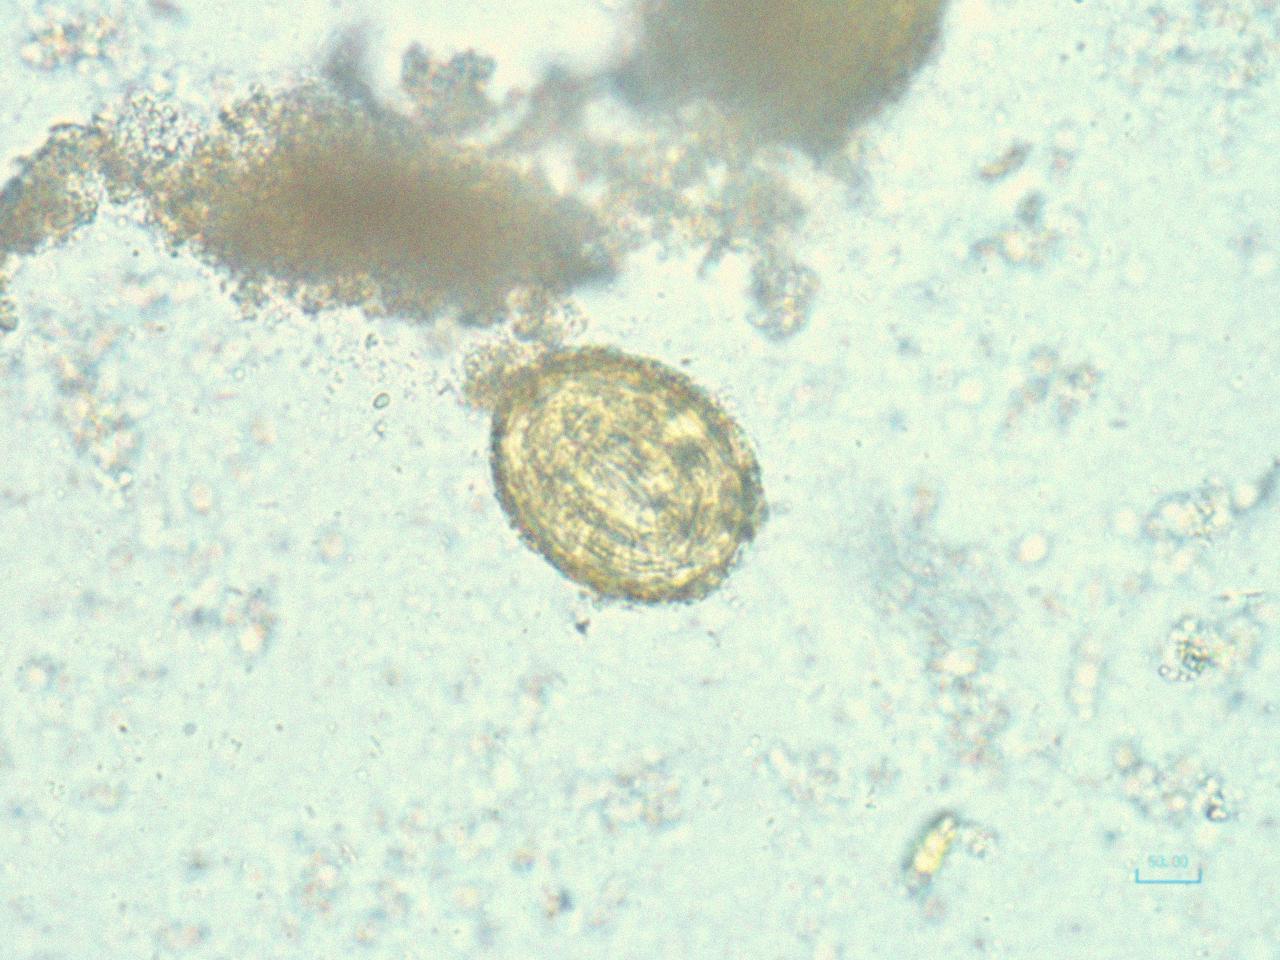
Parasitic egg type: Ascaris lumbricoides